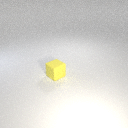
small yellow rubber cube